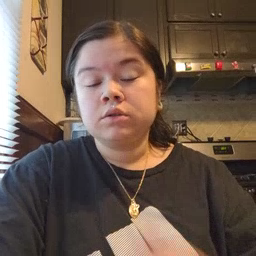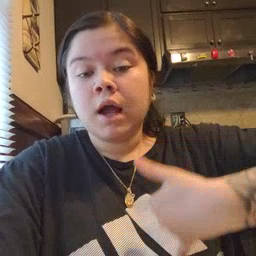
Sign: jacket